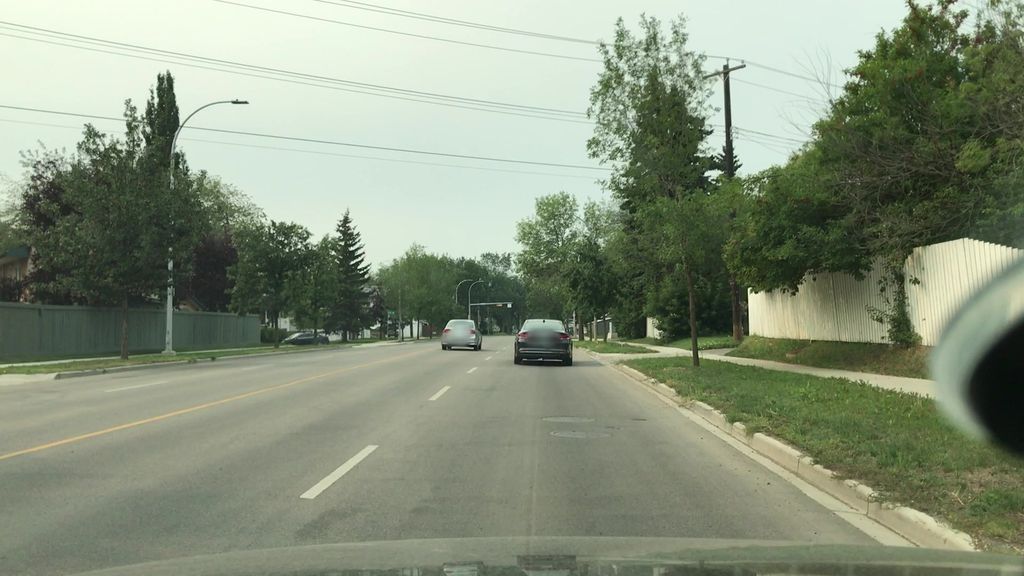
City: edmonton